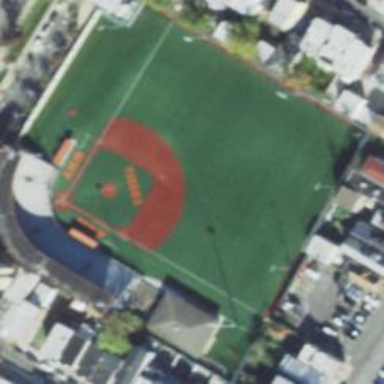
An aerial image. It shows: Baseball stadium for sports and leisure activities.